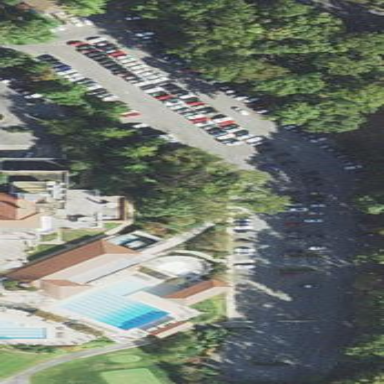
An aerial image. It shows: Parking area.